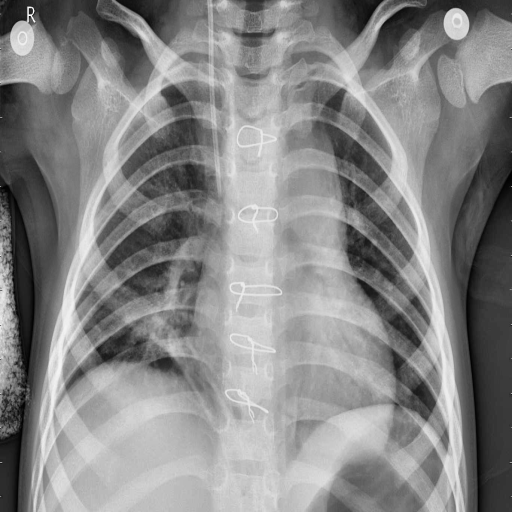
Finding: PNEUMONIA